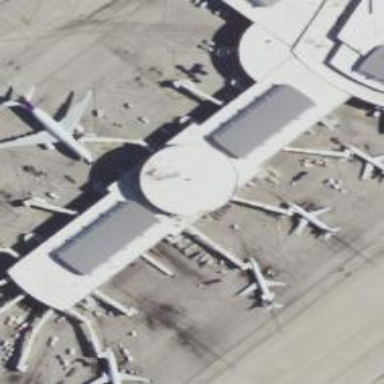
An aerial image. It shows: Airport gate.